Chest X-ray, PA view. Patient: 44 years old, sex M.
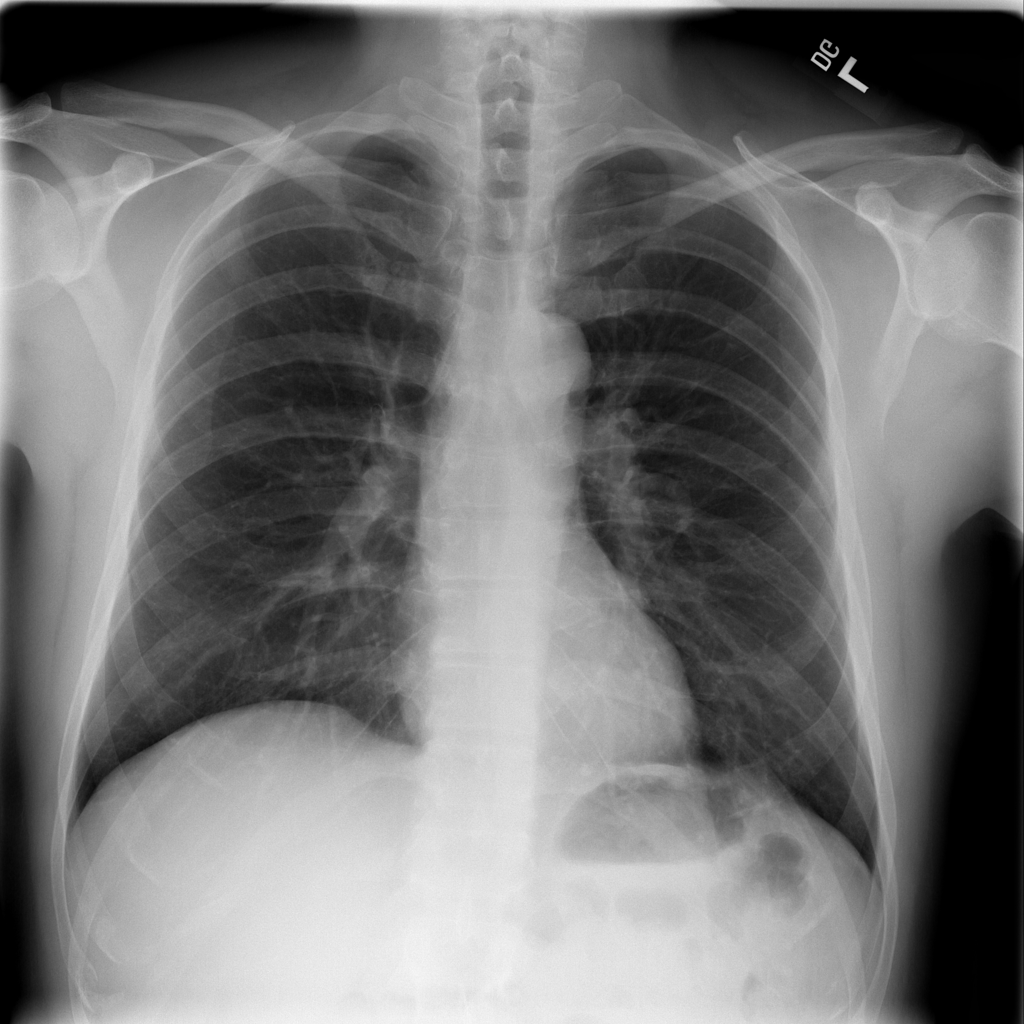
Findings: No Finding